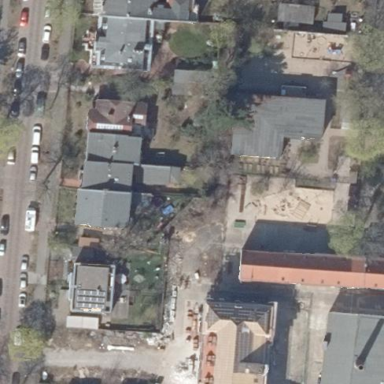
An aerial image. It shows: Kindergarten.